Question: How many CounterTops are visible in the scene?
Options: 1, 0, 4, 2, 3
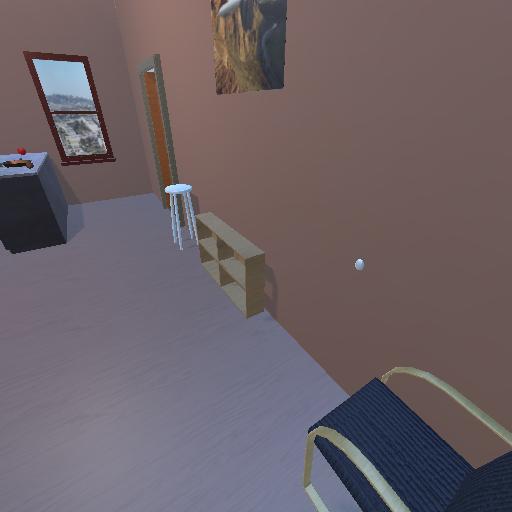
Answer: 1